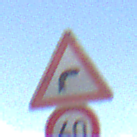
Verkehrszeichen: KurveRechts
Zusatzzeichen unten: Geschwindigkeit60
Umgebung: Outdoor, RoadRail
Tageszeit: MorningAfternoon
Wetter: PartlyCloudy
Licht: Natural
Jahreszeit: NotSpecified
Kontrast: LowContrast